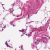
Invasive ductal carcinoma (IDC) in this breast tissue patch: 0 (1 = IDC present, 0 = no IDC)